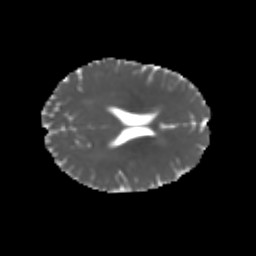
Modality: MD
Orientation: axial
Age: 23
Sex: male
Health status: healthy